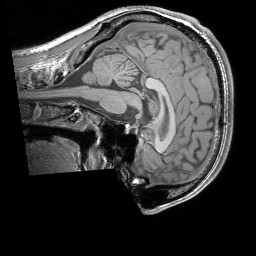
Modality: T1w
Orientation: sagittal
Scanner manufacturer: siemens
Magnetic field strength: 3 T
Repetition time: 1.83 s
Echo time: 0.00303 s